Question: I am not able to display div text before image, this is what i want

But not able to get it right.
### html
'''
<div id="Header" class="header-first">
<h2 class="sometext">Fruit</h2>
<div id="number-of-fruits" style="display: inline; float: right;">0</div> <span>
<img id="someImage" src="http://www.journeys.travel/images/familytrips/iconCollapseArrow.gif" class="someimage">
</span>
</div>
'''
### css
'''
.header-first {
background-color: red;
width: 100%;
height:50px;
}
.sometext {
display: inline-block;
margin: 2px 4px;
text-align: left!important;
color: blue;
}
.someimage {
float: right;
vertical-align: middle;
margin-top: 3px;
}
'''
<URL>
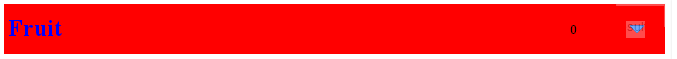
Answer: Here is an updated fiddle: <URL>
Try wrapping your right hand side content in a single div, and then treat your items separately.
'''
<div class="right-section">
<span class="number">0</span>
<img src="http://www.journeys.travel/images/familytrips/iconCollapseArrow.gif" class="my-image">
</div>
'''